Question: i have used master-detail view in my application.

when videos row is selected in master view , the videos method is called and it is as shown above, in the videos method i am writing code to dismiss the popover and calling a method fetchvideosfromurl: , but during execution the method fetchvideosfromurl is being executed first and after that the popover dismisses, but i want the popover to be dismissed before the method is called, how to do it. Thank you
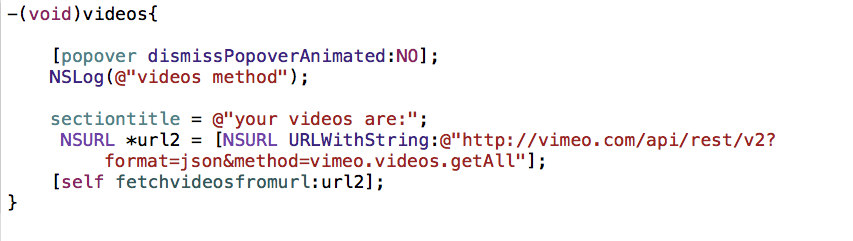
Answer: you can do the following:
-(void)videos
{
[popover dismissPopoverAnimated:NO];
[self performSelector(loadUrl) withobject:nil afterDelay:2.0];
}
-()loadUrl
{
//code in the following Image
}

hope this will help you.